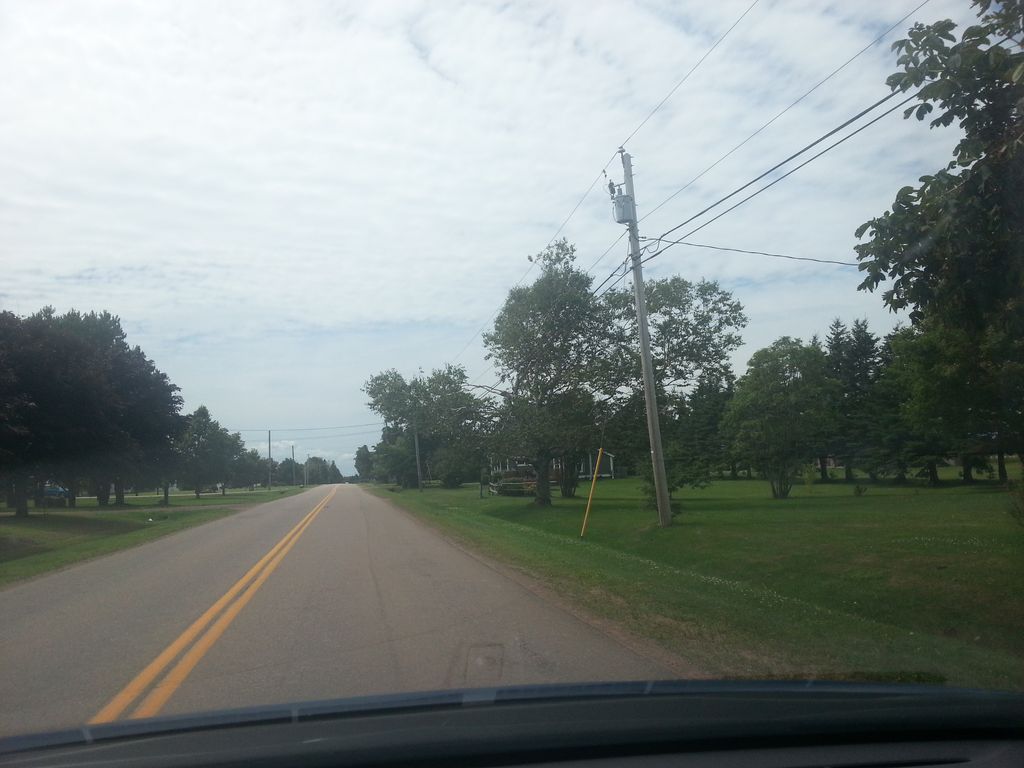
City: charlottetown